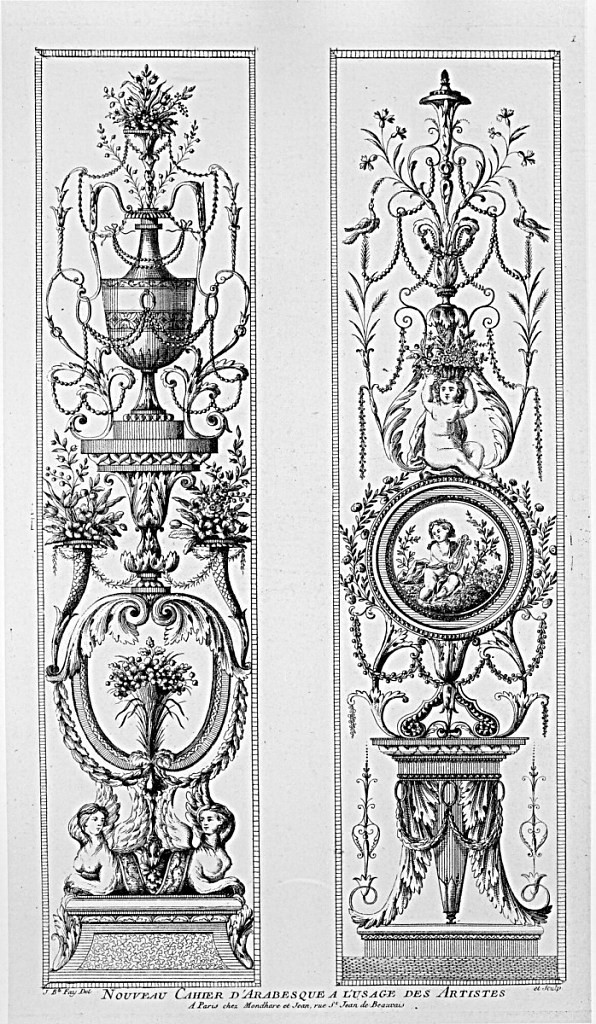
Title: Title Page
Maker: Jean-Baptiste Fay, French, active 1765 – 1790s
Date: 1765
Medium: Etching and engraving on laid paper
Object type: Print
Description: Title page for a series of ornament panel designs. The title is lettered below two vertical panels decorated with arabesque and neoclassical motifs including vases, putti, fleurons, rinceaux, flowers, leaves, scrolling foliage, wheat stocks, cornucopia, rosettes, birds, roundels, cartouches, festoons of leaves, sphynx, and plinths. The plate is signed and numbered.